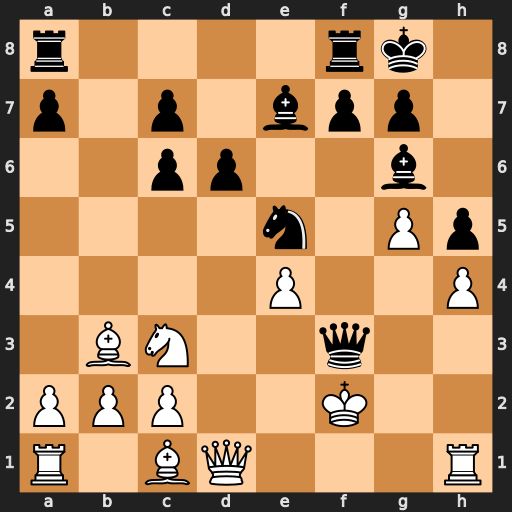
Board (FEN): r4rk1/p1p1bpp1/2pp2b1/4n1Pp/4P2P/1BN2q2/PPP2K2/R1BQ3R
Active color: w
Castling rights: -
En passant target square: -
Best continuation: Qxf3 Nxf3 Kxf3